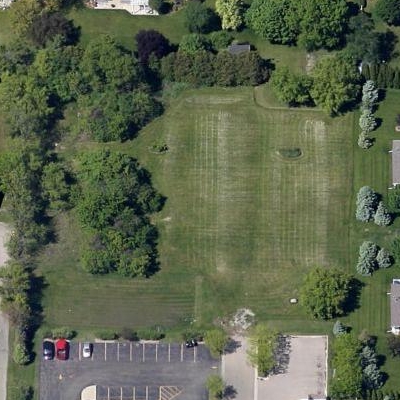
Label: Grass